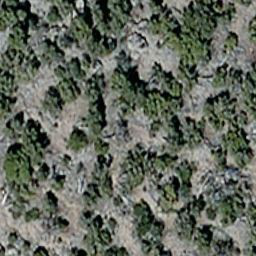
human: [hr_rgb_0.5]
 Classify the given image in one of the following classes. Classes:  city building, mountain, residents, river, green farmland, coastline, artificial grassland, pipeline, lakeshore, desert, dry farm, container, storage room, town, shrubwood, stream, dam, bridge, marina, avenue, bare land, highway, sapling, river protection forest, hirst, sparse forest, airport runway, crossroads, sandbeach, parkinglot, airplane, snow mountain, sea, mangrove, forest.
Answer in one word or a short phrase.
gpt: sparse forest